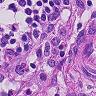
Metastatic tissue present: no